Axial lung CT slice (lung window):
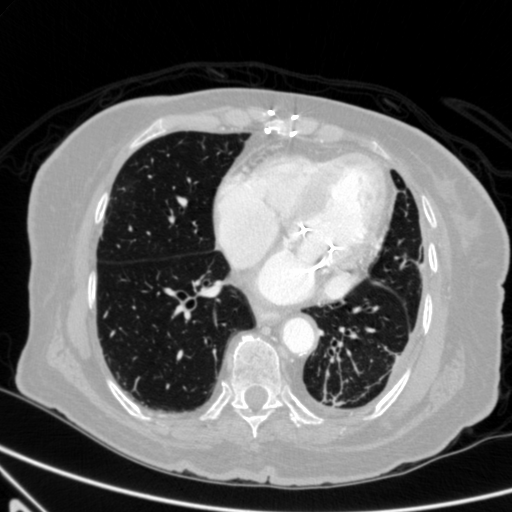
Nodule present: no